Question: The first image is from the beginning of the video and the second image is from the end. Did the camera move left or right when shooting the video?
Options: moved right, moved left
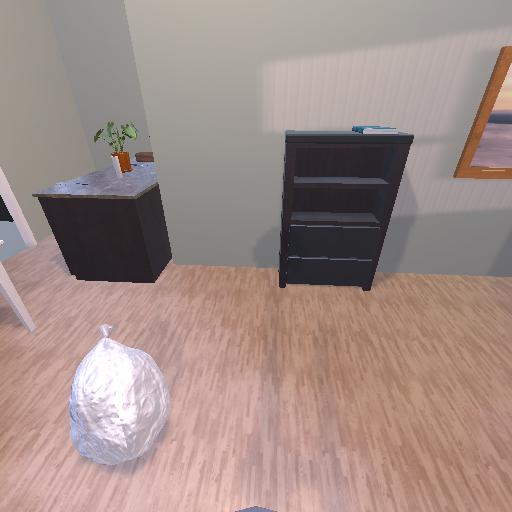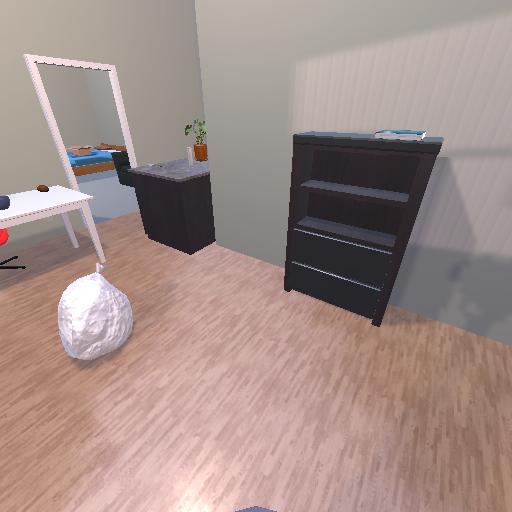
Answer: moved right